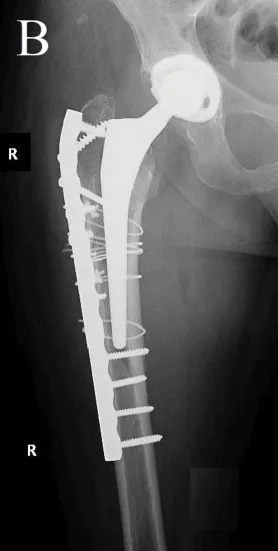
Vancouver B2, Case three. The anatomical realignment of the periprosthetic fracture using proximal and distal screws in conjunction with plates to enhance its stability. Additionally, a relatively large number of cerclages have been employed at the plate level to maintain the fracture's position. While this approach does indeed enhance resistance, it also elevates the risk of compromising the vascularization of the bone at this particular site.
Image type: radiology (x_ray)